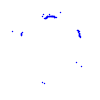
Particle: proton